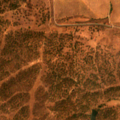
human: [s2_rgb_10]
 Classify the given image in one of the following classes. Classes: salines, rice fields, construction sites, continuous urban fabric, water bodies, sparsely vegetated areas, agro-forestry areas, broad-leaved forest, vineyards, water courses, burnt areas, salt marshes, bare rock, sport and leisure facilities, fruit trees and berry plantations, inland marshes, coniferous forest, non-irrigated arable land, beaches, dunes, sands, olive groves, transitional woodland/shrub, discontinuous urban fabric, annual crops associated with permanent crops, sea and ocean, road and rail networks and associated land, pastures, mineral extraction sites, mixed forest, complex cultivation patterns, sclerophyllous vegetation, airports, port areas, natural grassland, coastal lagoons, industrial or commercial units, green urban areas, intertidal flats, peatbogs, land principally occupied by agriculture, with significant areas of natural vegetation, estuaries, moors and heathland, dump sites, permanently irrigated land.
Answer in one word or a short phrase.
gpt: olive groves, agro-forestry areas, broad-leaved forest